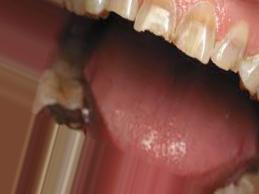
Condition: Tooth Discoloration